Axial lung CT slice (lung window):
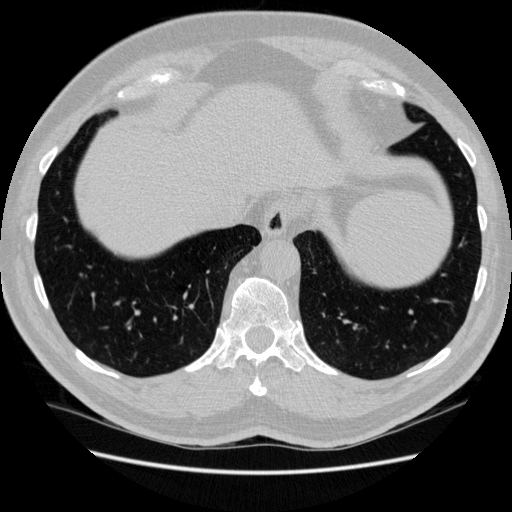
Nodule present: no